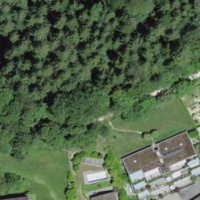
EUNIS habitat code: 44
Species observed at this site:
Galeopsis tetrahit
Lamium galeobdolon